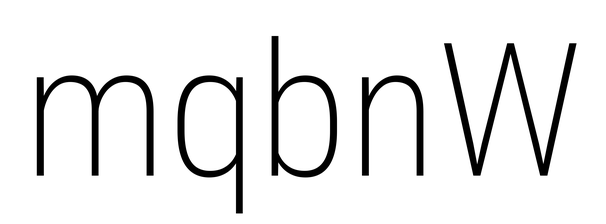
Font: Roboto_Condensed_ExtraLight